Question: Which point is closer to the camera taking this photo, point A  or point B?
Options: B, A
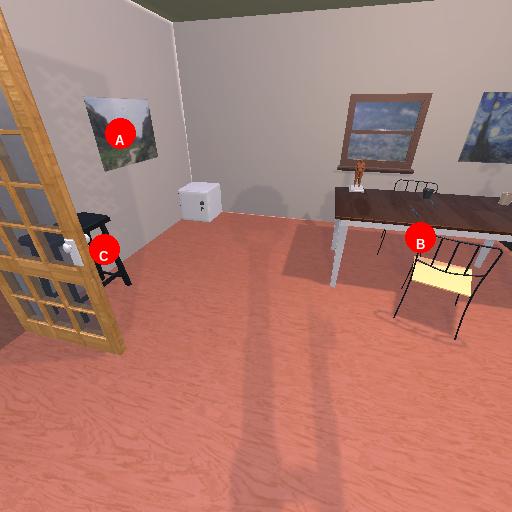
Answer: B